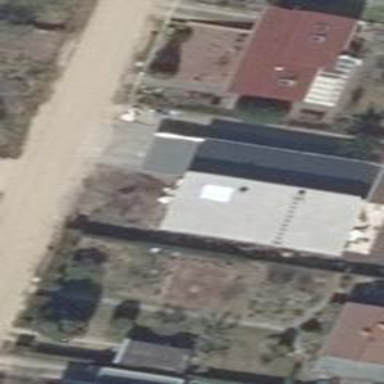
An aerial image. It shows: Detached building with gabled roof.